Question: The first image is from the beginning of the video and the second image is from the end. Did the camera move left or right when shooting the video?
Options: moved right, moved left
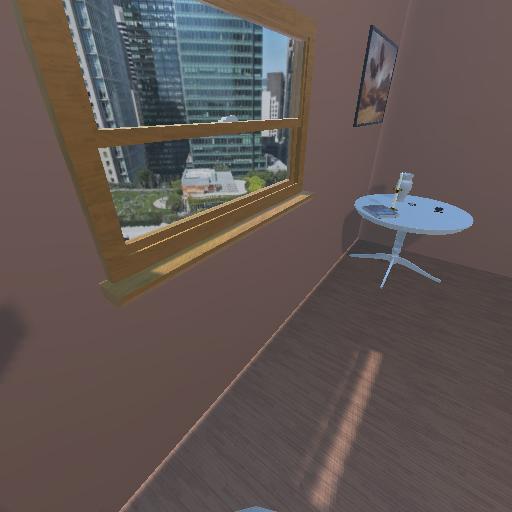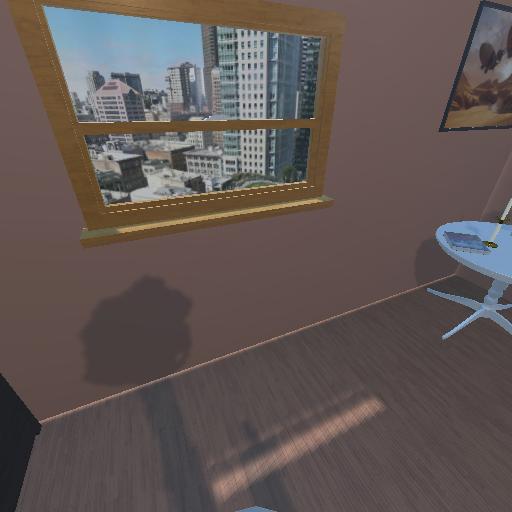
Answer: moved right